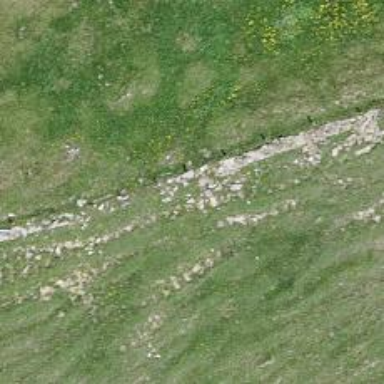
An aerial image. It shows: Stone wall.